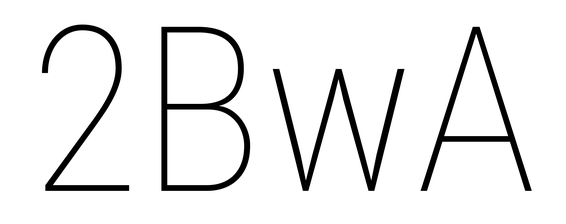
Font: Roboto_Condensed_Thin